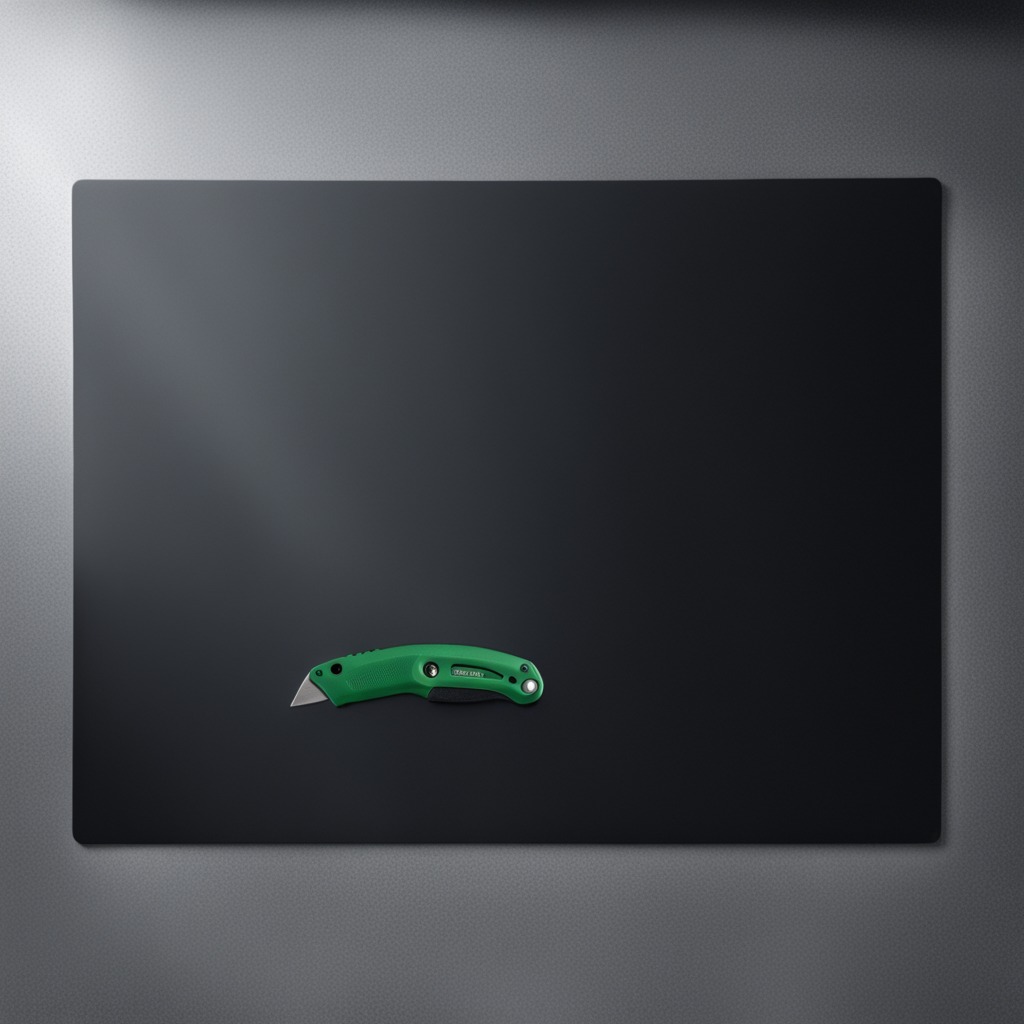
A utility knife lies on a clean granite tabletop covered with a black rubber mat inside a workshop under bright overhead lighting crisp shadows high clarity worn but beneath the mat